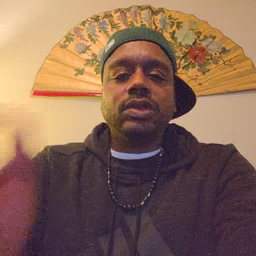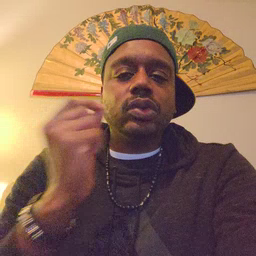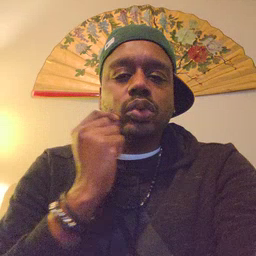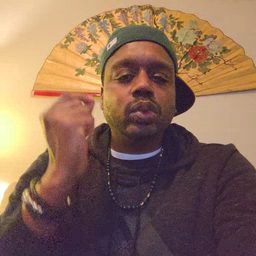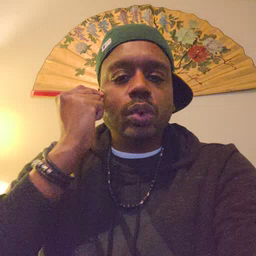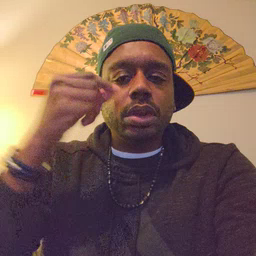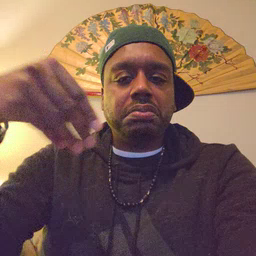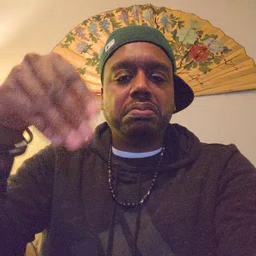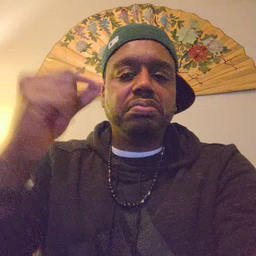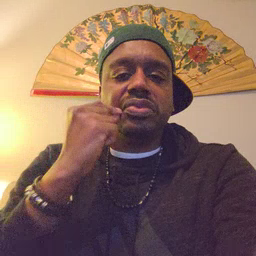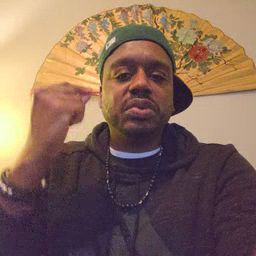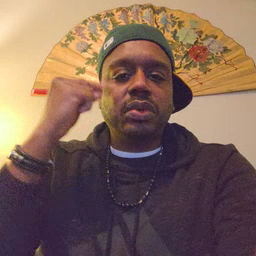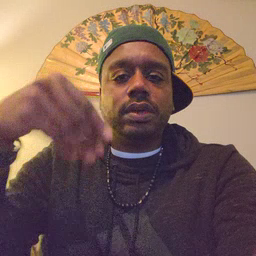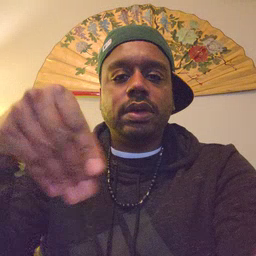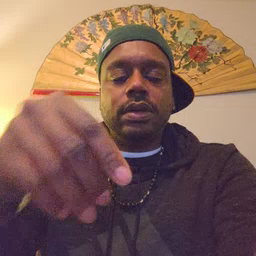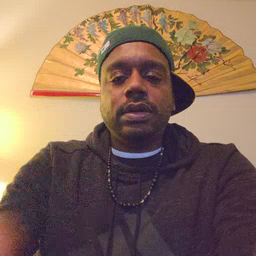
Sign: store